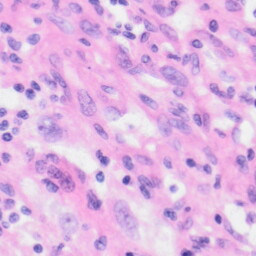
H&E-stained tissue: Kidney